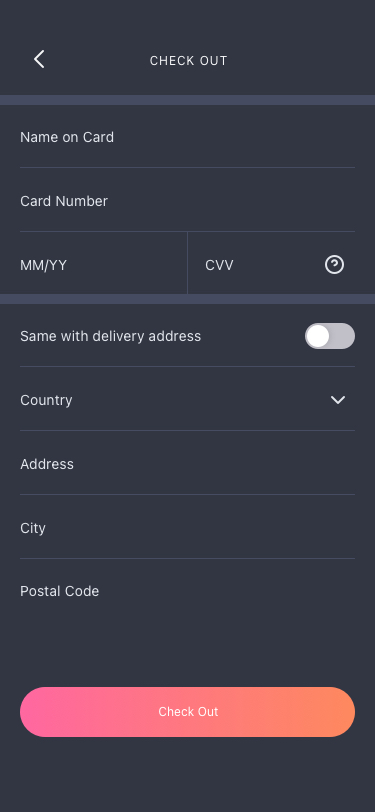
Text in this UI design:
Postal Code
City
Address
Country
Same with delivery address
CVV
MM/YY
Card Number
Name on Card
CHECK OUT